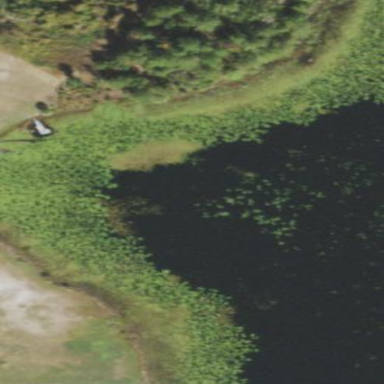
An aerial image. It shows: Marshy wetland area.